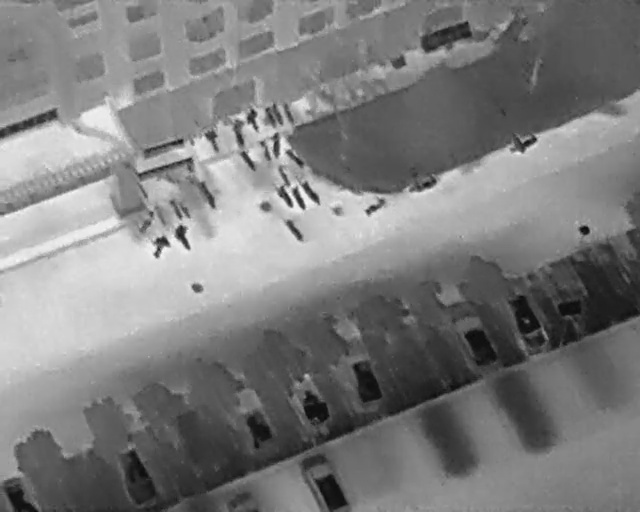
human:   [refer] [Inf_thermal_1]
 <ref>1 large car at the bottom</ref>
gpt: <box>[[46, 88, 55, 99, 2]]</box>

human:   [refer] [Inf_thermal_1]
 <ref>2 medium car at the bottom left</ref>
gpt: <box>[[15, 89, 26, 95, 155], [0, 92, 5, 99, 2]]</box>

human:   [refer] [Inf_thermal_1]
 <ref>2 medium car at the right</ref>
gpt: <box>[[77, 59, 87, 65, 157], [69, 63, 79, 70, 157]]</box>

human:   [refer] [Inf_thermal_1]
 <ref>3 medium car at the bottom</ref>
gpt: <box>[[51, 71, 61, 77, 162], [43, 75, 53, 81, 155], [34, 78, 44, 84, 155]]</box>

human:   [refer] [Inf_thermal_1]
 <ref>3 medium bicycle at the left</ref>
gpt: <box>[[20, 41, 25, 44, 36], [22, 46, 26, 49, 23], [26, 44, 31, 48, 149]]</box>

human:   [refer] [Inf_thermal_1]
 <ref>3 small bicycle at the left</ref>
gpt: <box>[[22, 41, 27, 43, 153], [25, 39, 29, 42, 153], [27, 40, 30, 42, 149]]</box>

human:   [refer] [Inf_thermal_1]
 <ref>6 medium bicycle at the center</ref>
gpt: <box>[[29, 36, 34, 39, 151], [43, 43, 48, 45, 147], [57, 37, 59, 42, 147], [64, 32, 67, 39, 157], [42, 37, 46, 39, 150], [46, 36, 51, 38, 142]]</box>

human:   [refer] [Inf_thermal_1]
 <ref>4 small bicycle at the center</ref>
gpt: <box>[[44, 37, 48, 39, 154], [42, 33, 46, 35, 154], [44, 29, 48, 31, 137], [36, 30, 40, 32, 144]]</box>

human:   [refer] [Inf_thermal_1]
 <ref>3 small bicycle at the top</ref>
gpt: <box>[[39, 28, 43, 30, 157], [41, 21, 45, 23, 160], [43, 20, 46, 23, 160]]</box>

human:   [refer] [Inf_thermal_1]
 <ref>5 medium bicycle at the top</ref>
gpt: <box>[[41, 27, 45, 29, 2], [30, 25, 35, 28, 159], [35, 24, 39, 27, 167], [37, 21, 41, 24, 160], [40, 21, 44, 24, 160]]</box>